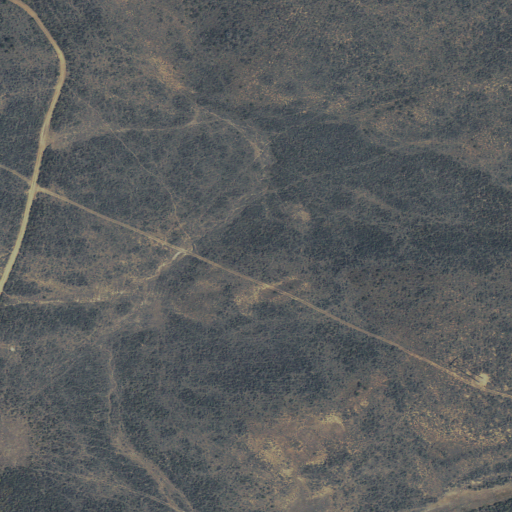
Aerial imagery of plain(s) in Idaho named Jasper Flats containing shrub and open development